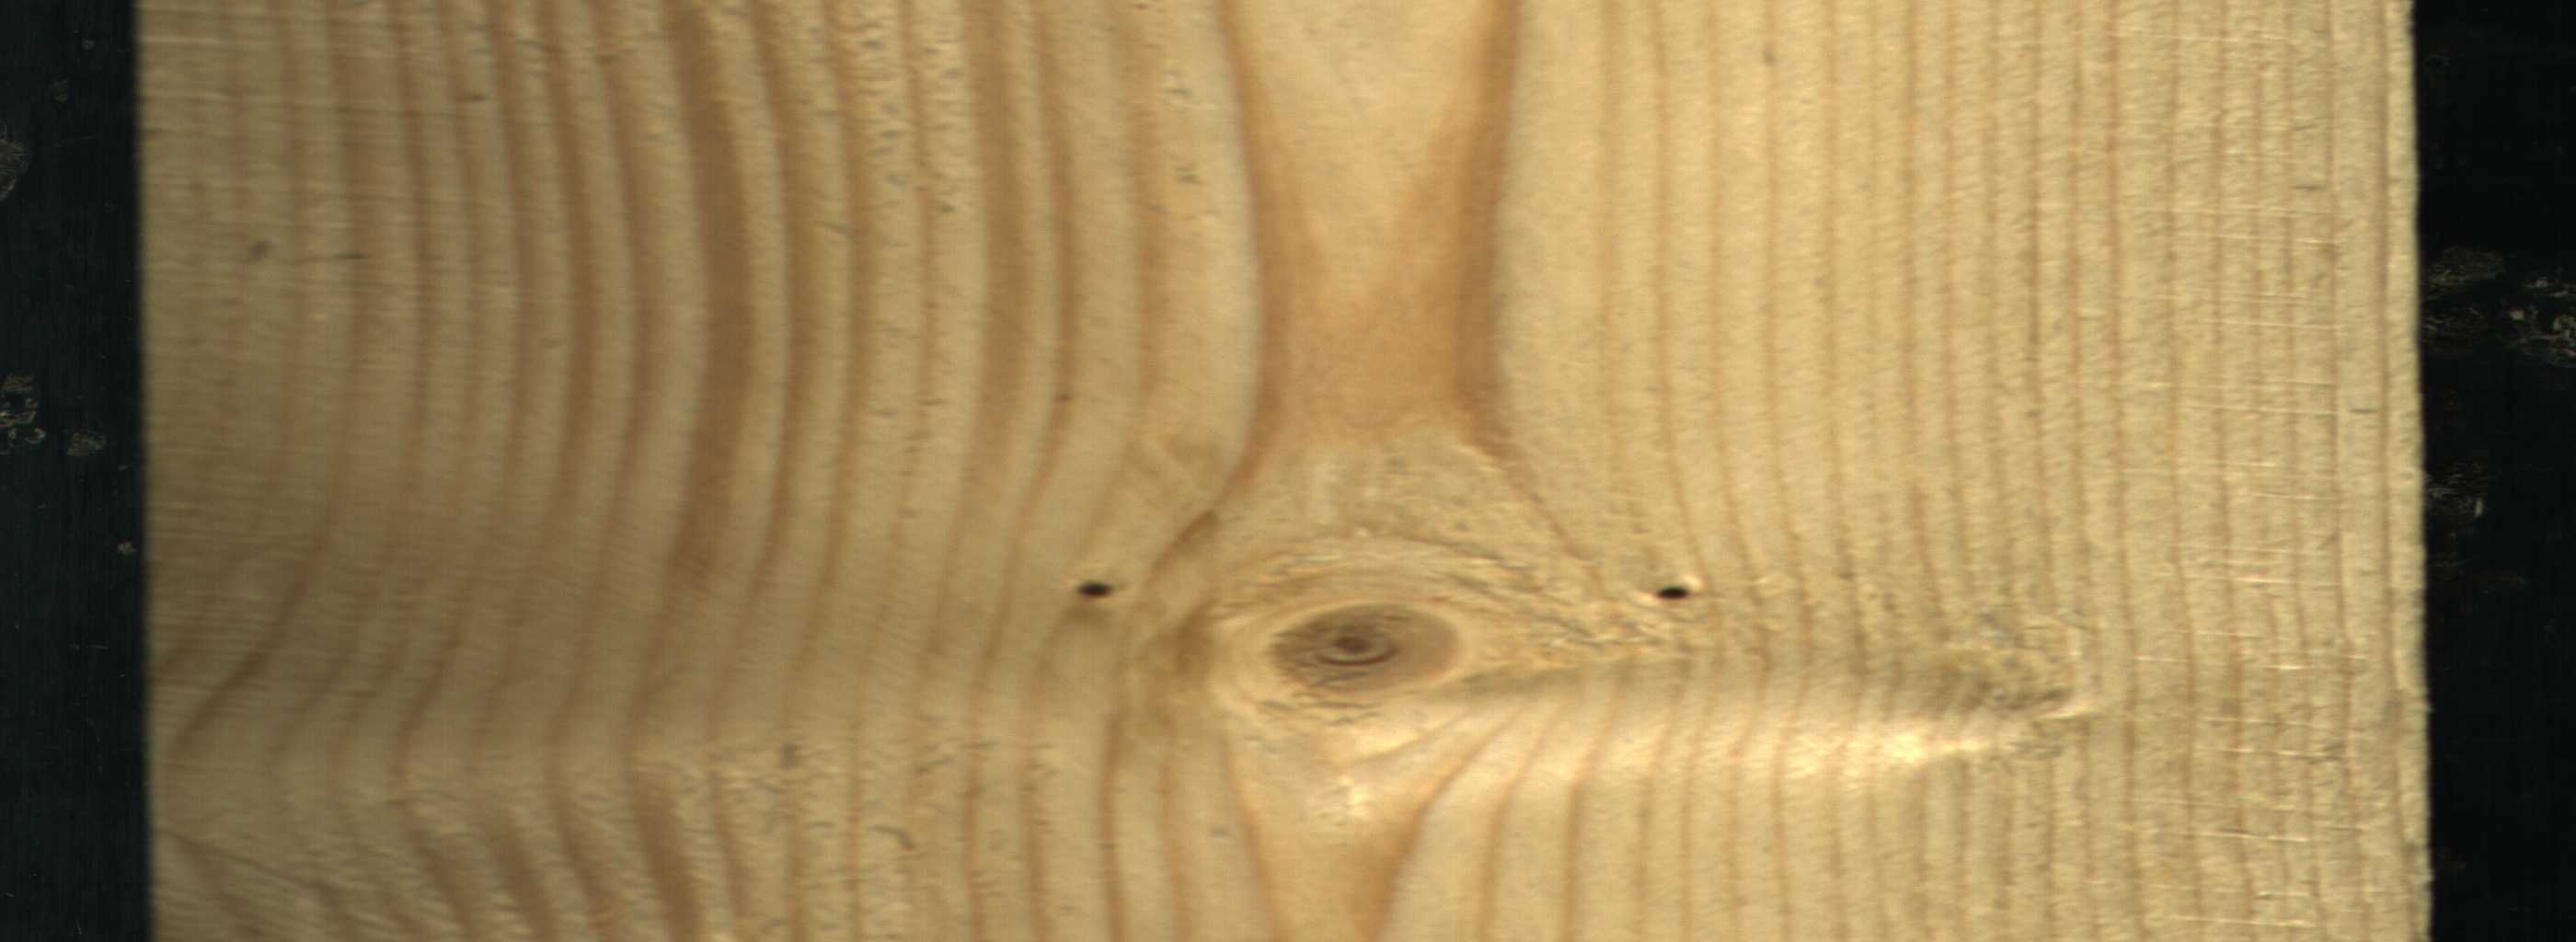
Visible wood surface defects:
Dead_Knot
Dead_Knot
Live_Knot